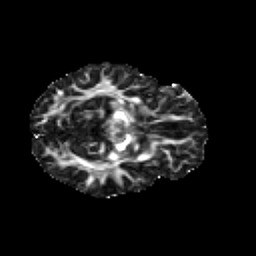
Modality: FA
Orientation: axial
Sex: male
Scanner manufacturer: siemens
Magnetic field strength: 3 T
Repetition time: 5 s
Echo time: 0.071 s